Question: folks,
I am wondering if it is possible to write the following function of r as an inline function in matlab. I tried to include the condition as a separate factor such as *(r>a) and I got NaN due to the division of 1/r^3 when r is 0.

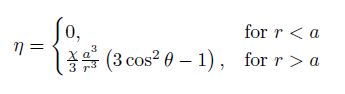
Answer: I fould a simple way out. It's basically what Shai and Jigg suggested, i.e. using an extra multiplicative factor of (r>a).
To get rid of NaN, we just need to add eps to the denominator of 1/r3, i.e.
'''
1/(r+eps)^3 *(r>a)
'''